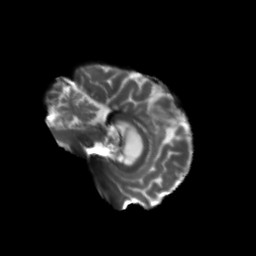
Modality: T2w
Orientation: sagittal
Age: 68
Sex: female
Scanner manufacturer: siemens
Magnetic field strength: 3 T
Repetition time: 5.25 s
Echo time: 0.08 s